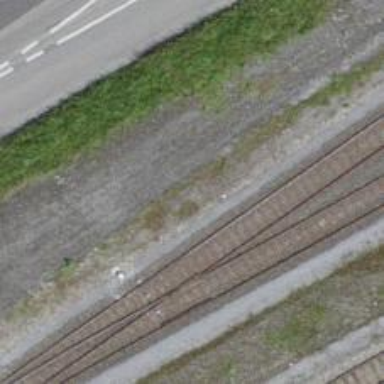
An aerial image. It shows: Abandoned railway spur with one track.